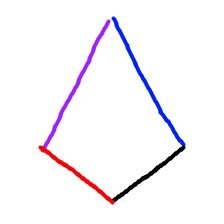
Shape: kite